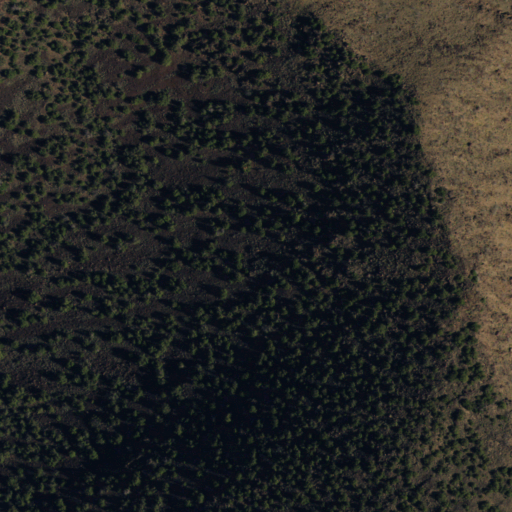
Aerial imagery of mountains in Nevada named Seven Troughs Range containing evergreen forest and shrub